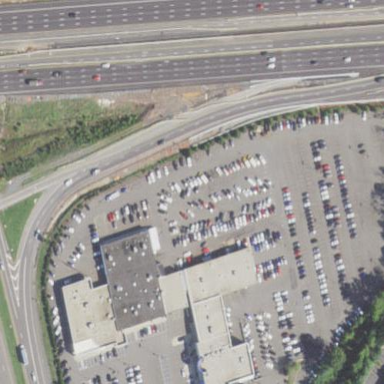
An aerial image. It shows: Car shop.